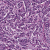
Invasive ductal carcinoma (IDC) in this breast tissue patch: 1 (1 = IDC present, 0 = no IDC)